Question: I'm inserting a youtube video on my website.
I customized everything I could so it wouldn't look like a youtube embed. And made it loop.
Now this weird playlist thing is appearing once the video loops.
How to remove it?
'''
<iframe width="426" height="319"
src="http://www.youtube.com/embed/hhLt3p01phg?&autoplay=1
&rel=0
&fs=0
&theme=light
&loop=1
&showinfo=0
&disablekb=1
&controls=
0&autohide=1
&playlist=hhLt3p01phg" frameborder="0" allowfullscreen></iframe>
'''

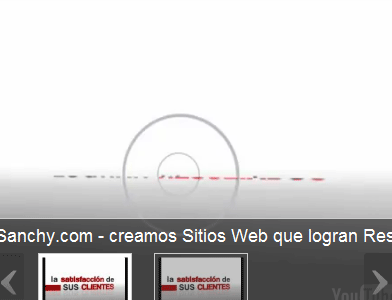
Answer: Just for reference.
What you need is:
The video url: <URL>
The embedded video url: <URL>
: The above url is taken from the demonstrated website.
Now, update the 'iframe src' attibute with to the following:
'''
<iframe width="420" height="315"
src="https://www.youtube.com/embed/z8GHf-aELjY?rel=0&showinfo=0"
frameborder="0"
allowfullscreen>
</iframe>
'''
Notice how I added the 'rel=0&showinfo=0' at the end of the 'src' attribute of the 'iframe' element.
From the <URL>:
> : This parameter indicates whether the player should show related
videos when playback of the initial video ends. Supported values are 0
and 1. The default value is 1.
And for
> : Supported values are 0 and 1.Setting the parameter's value to 0 causes the player to not display
information like the video title and uploader before the video starts
playing.If the player is loading a playlist, and you explicitly set the
parameter value to 1, then, upon loading, the player will also display
thumbnail images for the videos in the playlist. Note that this
functionality is only supported for the AS3 player.
The demonstration can be found at <URL>